Question: I'm developing an Android app and am interested to know how you can update the app user's status from within the app using Android's share intents.
Having looked through Facebook's SDK it appears that this is easy enough to do, however I'm keen to allow the user to do it via the regular Share Intent pop up window? seen here:

I have tried the usual share intent code, however this no longer appears to work for Facebook.
'''
public void invokeShare(Activity activity, String quote, String credit) {
Intent shareIntent = new Intent(android.content.Intent.ACTION_SEND);
shareIntent.setType("text/plain");
shareIntent.putExtra(android.content.Intent.EXTRA_SUBJECT, activity.getString(R.string.share_subject));
shareIntent.putExtra(android.content.Intent.EXTRA_TEXT, "Example text");
activity.startActivity(Intent.createChooser(shareIntent, activity.getString(R.string.share_title)));
}
'''
UPDATE:
Having done more digging, it looks as though it's a bug with Facebook's app that has yet to be resolved! (<URL> For the mean time it looks like I'm just going to have to put up with the negative "Sharing doesn't work!!!" reviews. Cheers Facebook :*(
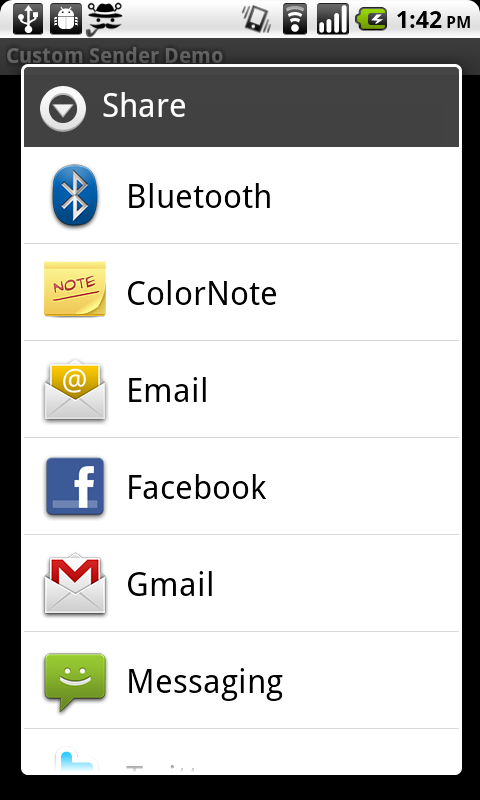
Answer: > The Facebook application does not handle either the 'EXTRA_SUBJECT' or 'EXTRA_TEXT' fields.
Here is bug link: <URL>
Thanks @billynomates:
> The thing is, if you put a URL in the 'EXTRA_TEXT' field, it
work. It's like they're intentionally stripping out any text.